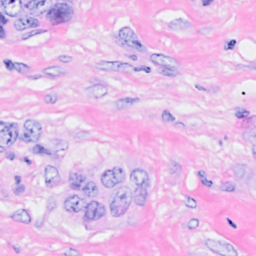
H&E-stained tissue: Breast